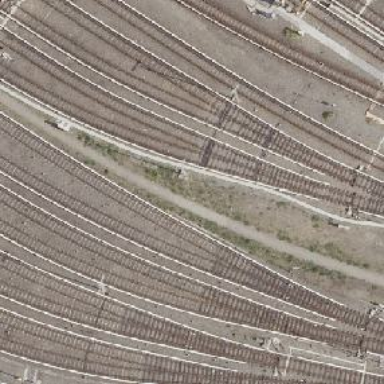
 with the electrification running at the bottom."